Question: I just updated my shinobigrids and I am looking at some sample codes the new has got and I tried to #import but I got a file not found error. but I can see this files in the framework...why am I getting this error:

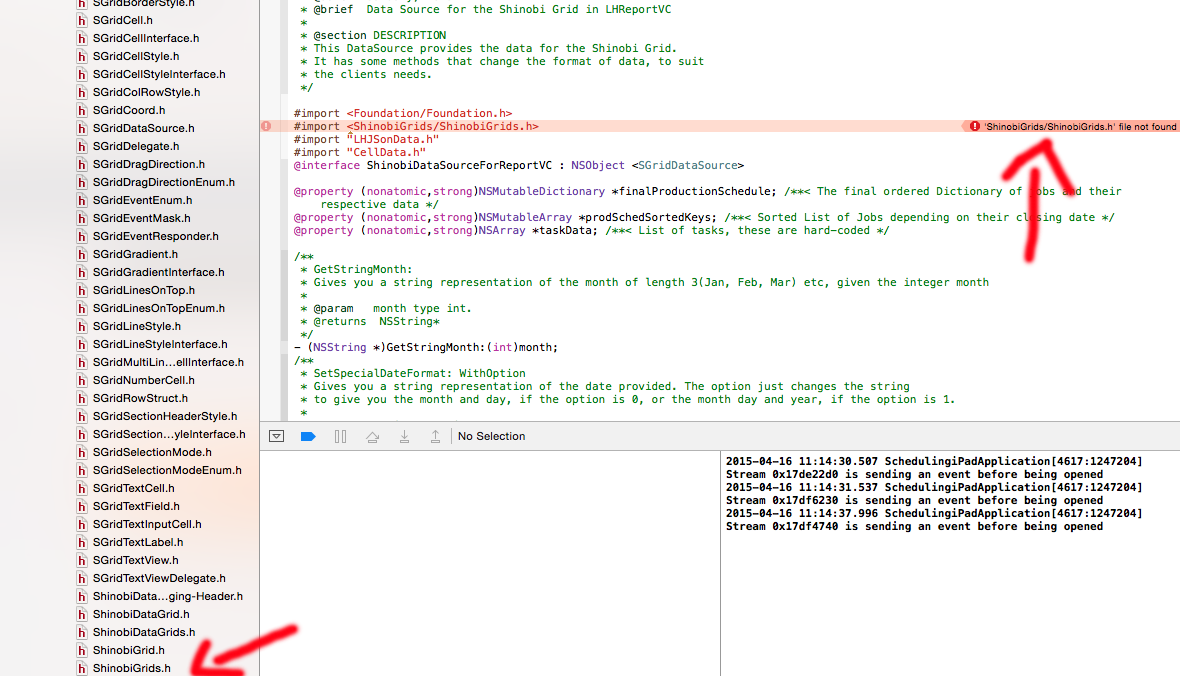
Answer: Looks like you need to check your framework search paths in the Xcode project file settings - they'll not be pointing at your framework I imagine